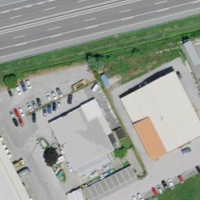
EUNIS habitat code: 57
Species observed at this site:
Asplenium trichomanes